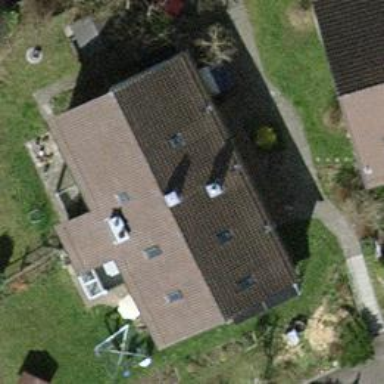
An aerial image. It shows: Semi-detached house with gabled roof.